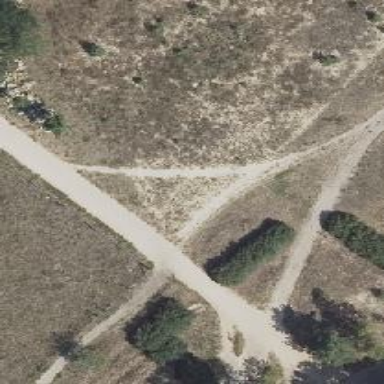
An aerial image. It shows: Dirt path.